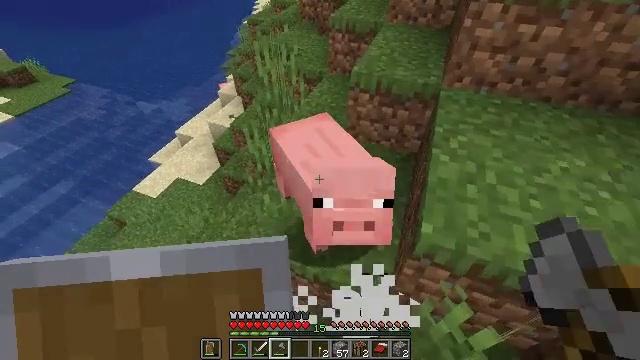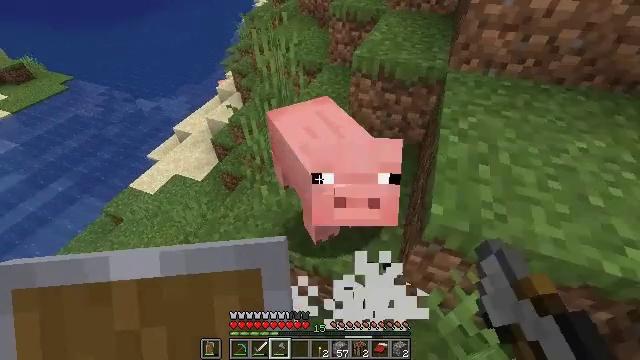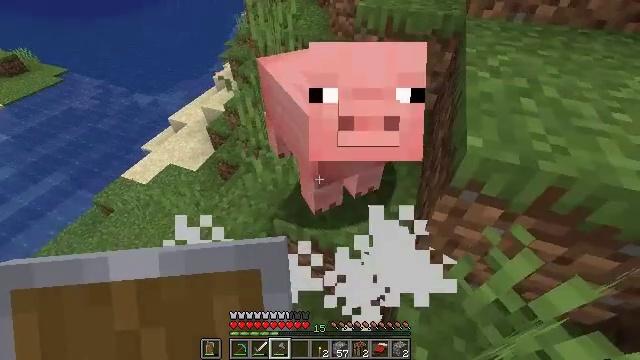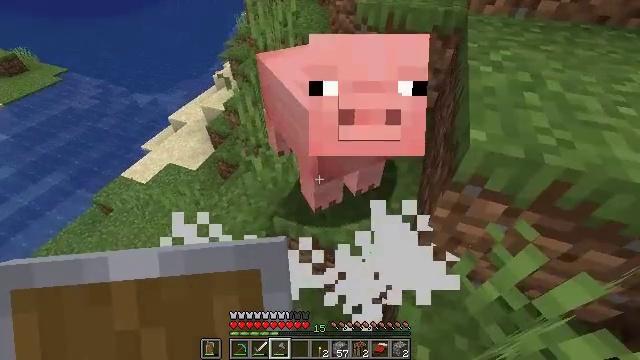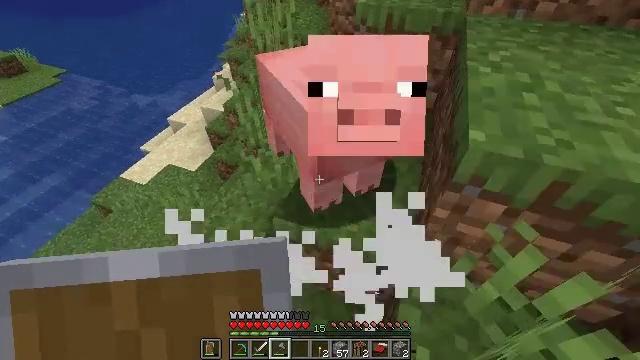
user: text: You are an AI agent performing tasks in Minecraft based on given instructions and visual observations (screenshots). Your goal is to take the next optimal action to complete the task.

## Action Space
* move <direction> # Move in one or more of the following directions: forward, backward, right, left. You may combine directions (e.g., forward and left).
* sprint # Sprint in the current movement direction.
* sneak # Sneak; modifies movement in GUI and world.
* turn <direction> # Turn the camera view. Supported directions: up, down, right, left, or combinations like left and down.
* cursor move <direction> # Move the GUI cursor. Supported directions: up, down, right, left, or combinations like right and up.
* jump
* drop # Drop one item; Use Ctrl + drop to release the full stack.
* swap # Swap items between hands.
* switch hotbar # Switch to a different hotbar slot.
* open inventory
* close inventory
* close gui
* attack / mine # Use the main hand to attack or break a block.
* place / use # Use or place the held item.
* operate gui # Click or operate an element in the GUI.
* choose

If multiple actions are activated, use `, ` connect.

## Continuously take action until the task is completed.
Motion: motion action
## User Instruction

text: Combat the pig.
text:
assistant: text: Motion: attack / mine
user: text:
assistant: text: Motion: attack / mine
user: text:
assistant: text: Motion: no_op
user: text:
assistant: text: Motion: no_op
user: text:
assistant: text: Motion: no_op